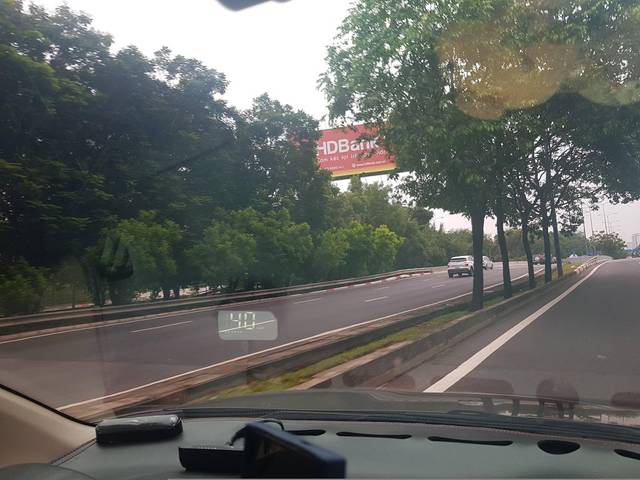
Region: Vietnam
Coordinates: 10.773, 106.724